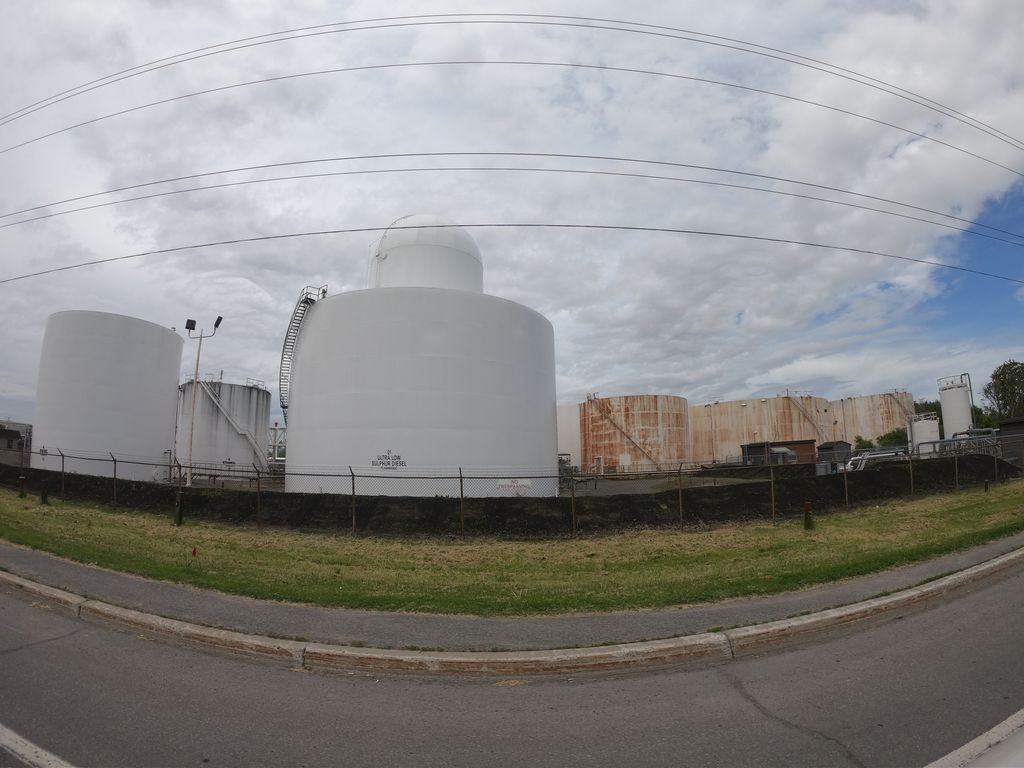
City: ottawa-gatineau